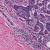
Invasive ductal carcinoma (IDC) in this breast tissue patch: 0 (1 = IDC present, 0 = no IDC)